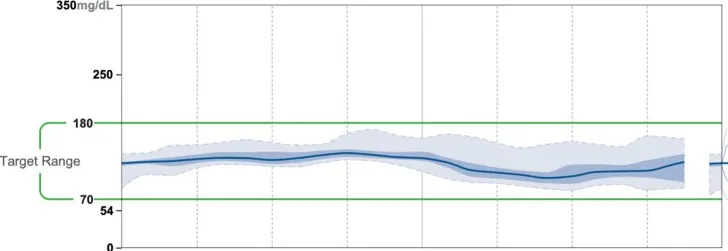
AGP 11/25-12/8.
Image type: chart (chart)